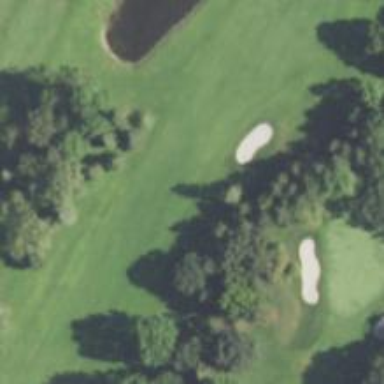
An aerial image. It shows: View of golf hole.